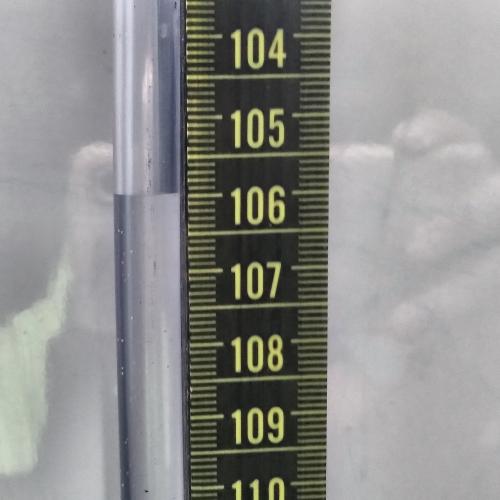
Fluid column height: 106.0 cm